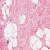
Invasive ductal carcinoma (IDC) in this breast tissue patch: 0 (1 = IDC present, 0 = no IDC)